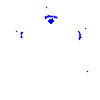
Particle: electron